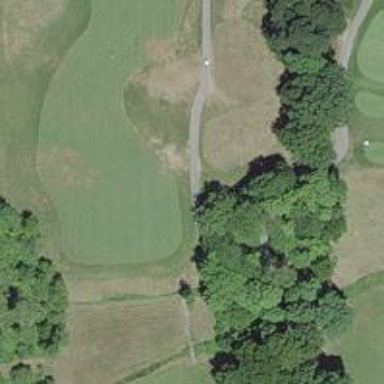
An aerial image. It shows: Golf hole.